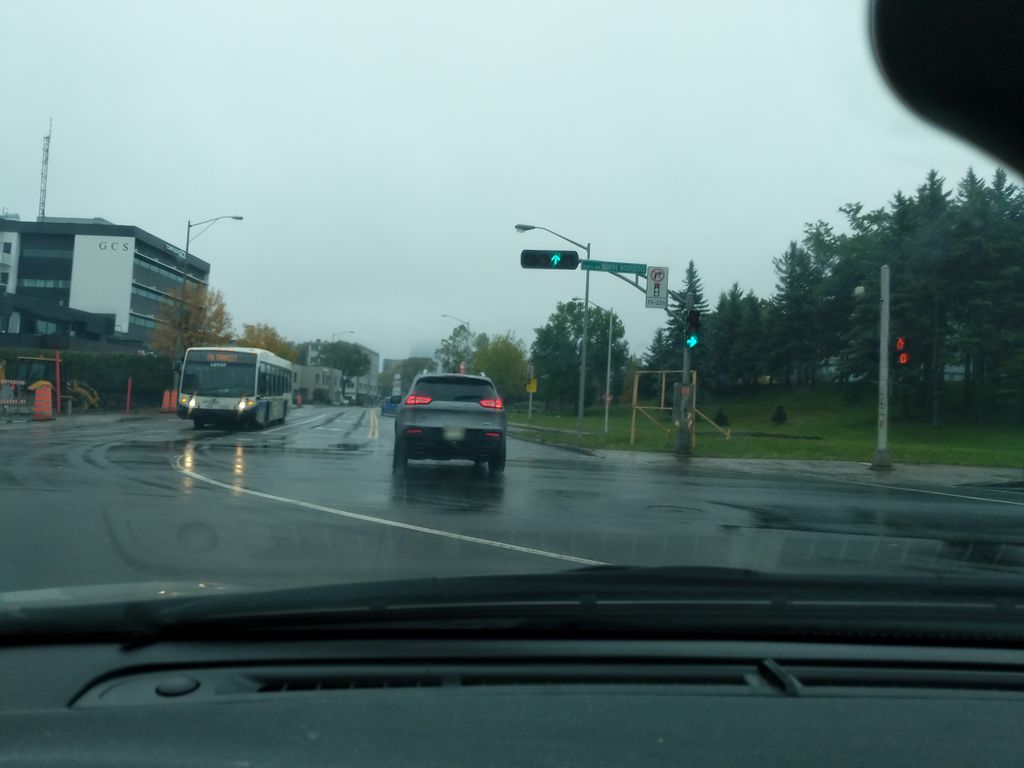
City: quebec_city